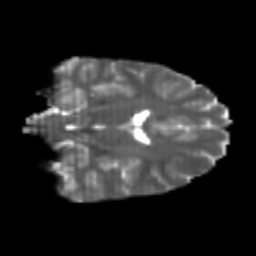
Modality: T2w
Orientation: coronal
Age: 21
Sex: male
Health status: healthy
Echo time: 0.074 s